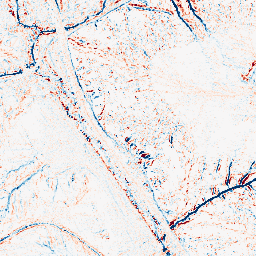
Category: edge_preserving
Decomposition family: median
Decomposition parameters: size: 5
Upsampling method: area
Upsampling parameters: scale: 2
Upsampling scale: 2